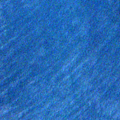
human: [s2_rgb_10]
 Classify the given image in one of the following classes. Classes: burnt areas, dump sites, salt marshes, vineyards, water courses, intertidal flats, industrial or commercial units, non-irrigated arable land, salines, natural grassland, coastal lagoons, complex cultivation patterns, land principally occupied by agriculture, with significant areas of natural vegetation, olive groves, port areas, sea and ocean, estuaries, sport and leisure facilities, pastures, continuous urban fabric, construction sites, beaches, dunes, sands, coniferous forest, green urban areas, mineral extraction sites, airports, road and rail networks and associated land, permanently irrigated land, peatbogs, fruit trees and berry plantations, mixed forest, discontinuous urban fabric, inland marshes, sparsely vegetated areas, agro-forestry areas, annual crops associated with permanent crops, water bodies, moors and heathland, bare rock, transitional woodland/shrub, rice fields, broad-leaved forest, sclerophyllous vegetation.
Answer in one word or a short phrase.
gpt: sea and ocean